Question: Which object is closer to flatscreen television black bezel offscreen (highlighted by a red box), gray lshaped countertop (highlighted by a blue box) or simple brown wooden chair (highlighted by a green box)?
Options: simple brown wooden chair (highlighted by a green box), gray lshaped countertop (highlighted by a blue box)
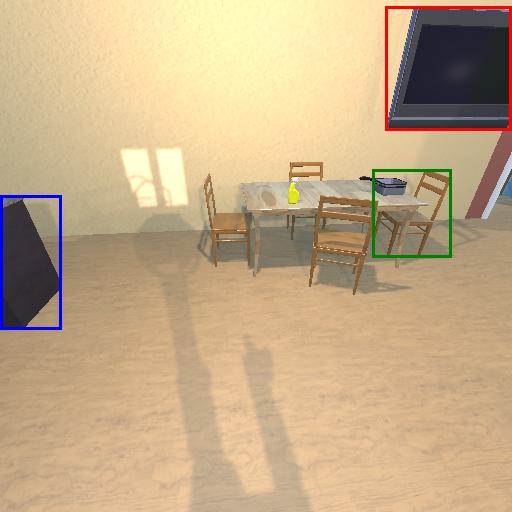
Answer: simple brown wooden chair (highlighted by a green box)